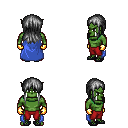
a pixel art fantasy rpg character, male body template, orc, green skin, blue cape, red pants, gray unkempt hairstyle, gold gloves, ghillies, four views (front, back, left, right), 2x2 character sprite sheet, small pixel art, hard edges, no anti-aliasing